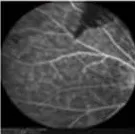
Ocular fundus images from a patient with Terson syndrome with no cerebral hemorrhage. Left eyes.
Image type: ophthalmic_imaging (ophthalmic_angiography)